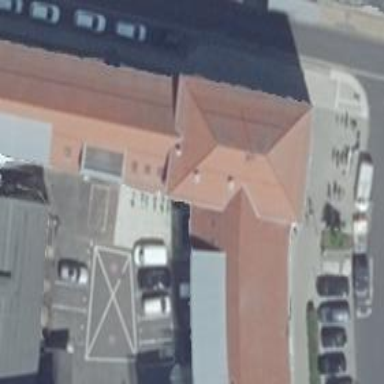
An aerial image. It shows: Post office.